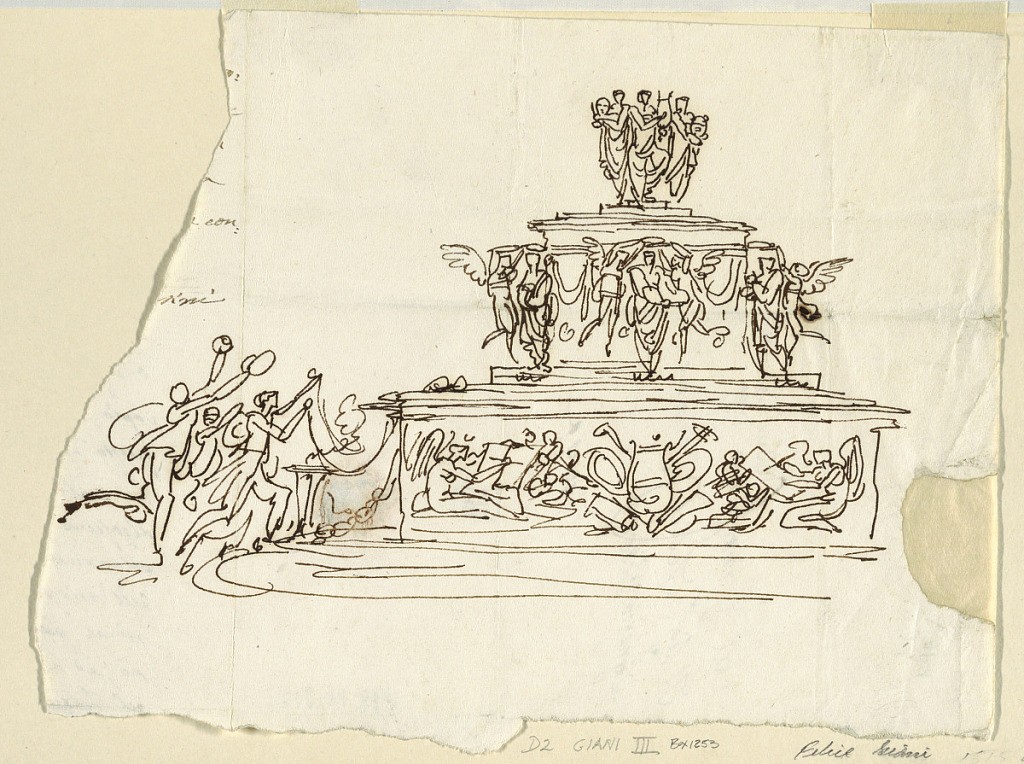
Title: Drawing
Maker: Felice Giani, Italian, 1758–1823
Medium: Pen. ink. Paper
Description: A monument shown below a pedestal the front of which is decorated with winged female genii writing in books held by children and flanking a trophy of musical instruments. A second pedestal of a much smaller diameter rises above; before it stand statues of poets crowned by flying genii; three statues are shown. On top stand, a group of three statues the central one plating lyre, the lateral ones holding masks. Garlands are put upon the lower pedestal by a girl, at left, before an altar. Two dancing girls follow the first one.